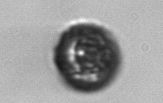
Label: Dinophyceae